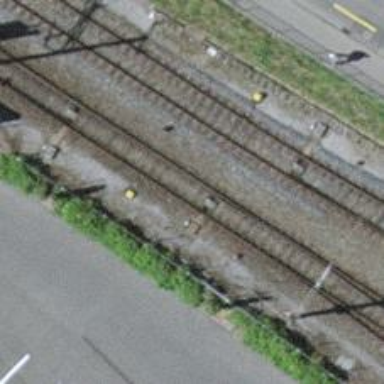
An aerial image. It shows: Railway switch.